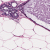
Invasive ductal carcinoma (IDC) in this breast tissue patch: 0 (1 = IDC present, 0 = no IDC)